Field crop: tomato
Growth stage: 1
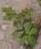
Species: portulaca